Question:
Hi friends wanna remove the radio button appearing on spinner.. Which is increasing the layout size of my dialog.. Thanks in advance..
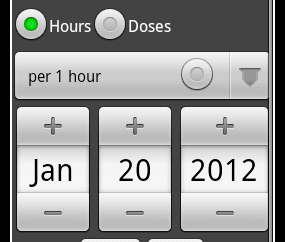
Answer: set your spinner's adapter as follow:
'''
adapterSpinner = new ArrayAdapter<String>(this, android.R.layout.simple_spinner_item, new String[]{"1", "2"});
adapterSpinner.setDropDownViewResource(android.R.layout.simple_spinner_dropdown_item);
'''